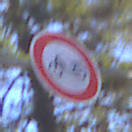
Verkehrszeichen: VerbotMofas
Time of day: MorningAfternoon
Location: Outdoor (Nature)
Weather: Clear
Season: Winter
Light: Natural